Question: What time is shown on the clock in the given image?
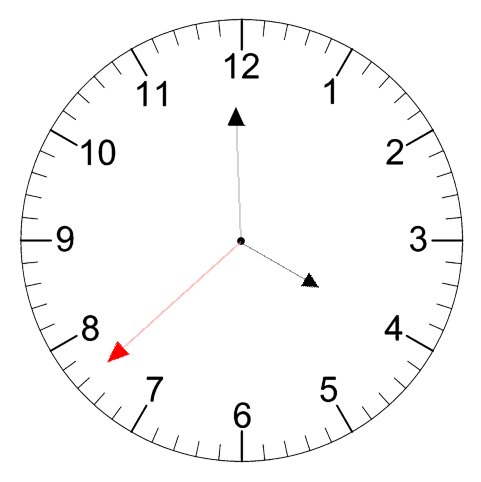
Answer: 03:59:38